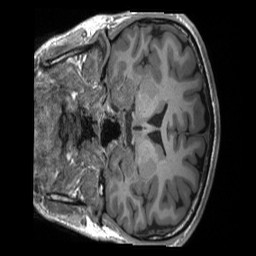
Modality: T1w
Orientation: coronal
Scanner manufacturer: siemens
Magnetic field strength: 3 T
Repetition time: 2.4 s
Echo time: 0.00224 s